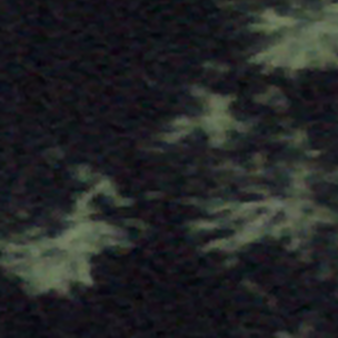
Label: other